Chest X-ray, AP view. Patient: 62 years old, sex M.
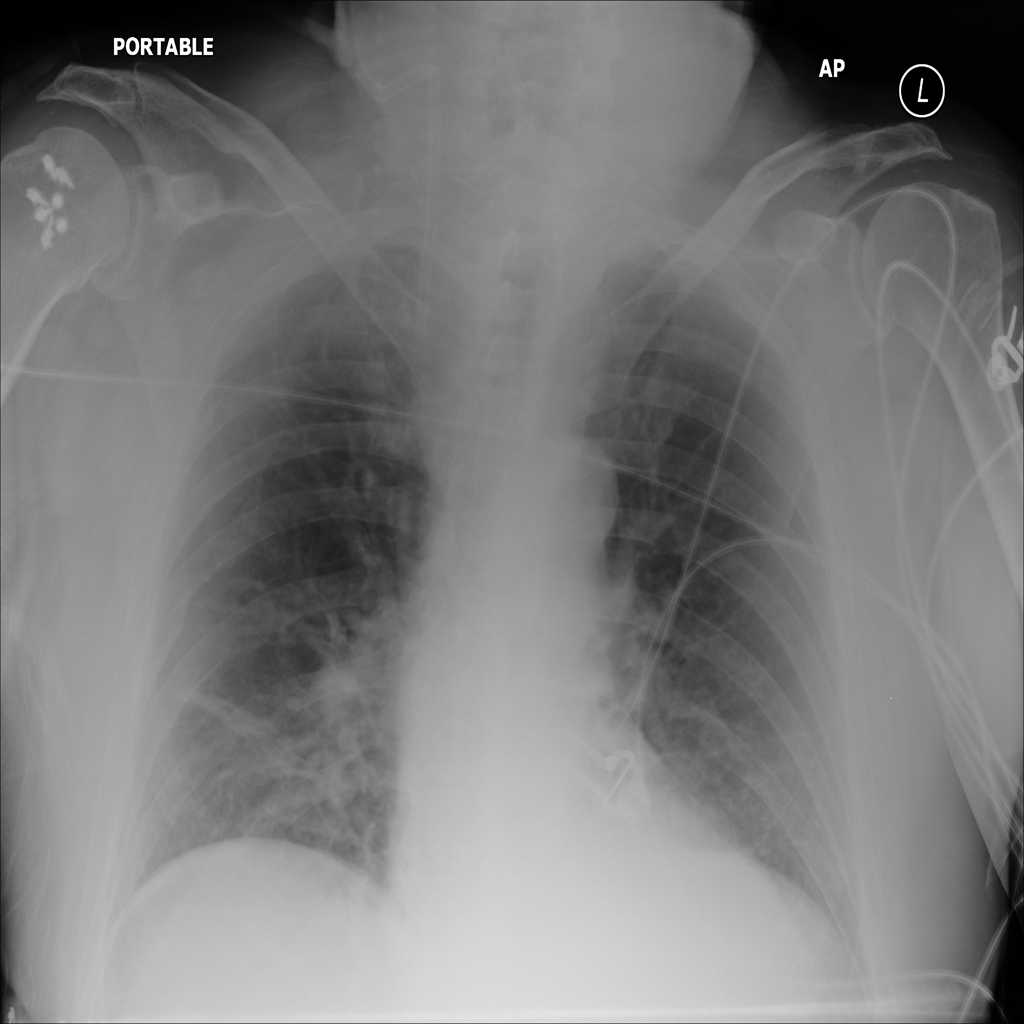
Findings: Atelectasis, Infiltration